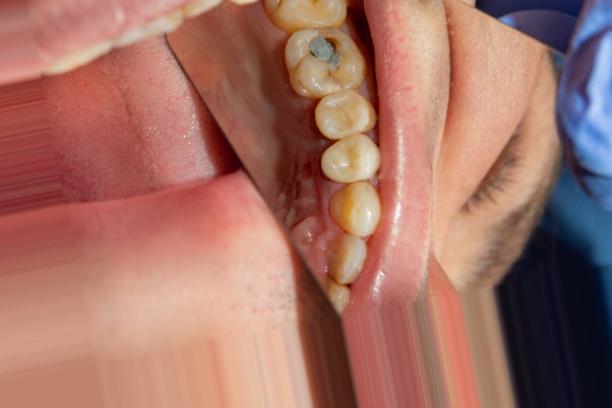
Condition: Caries